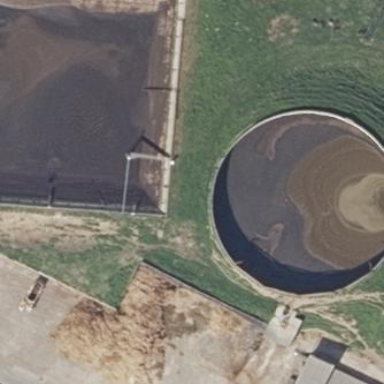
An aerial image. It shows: Storage tank created as man-made structure.